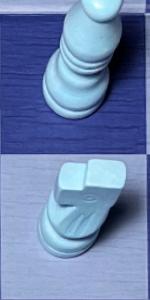
Label: Knight_White